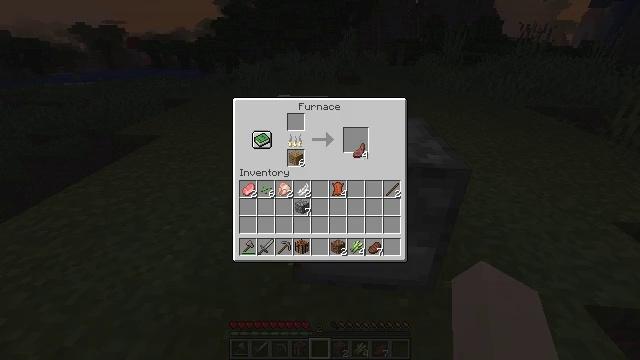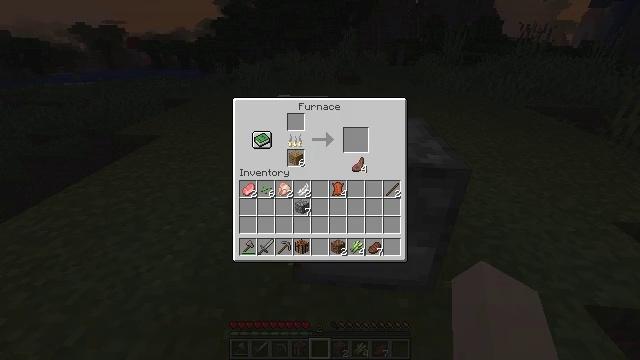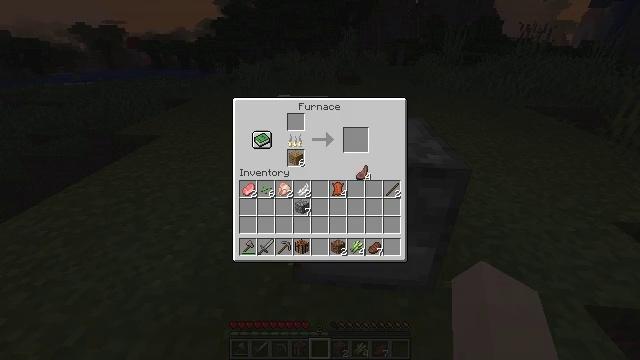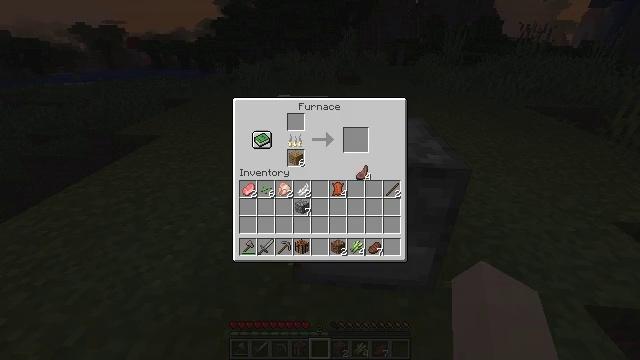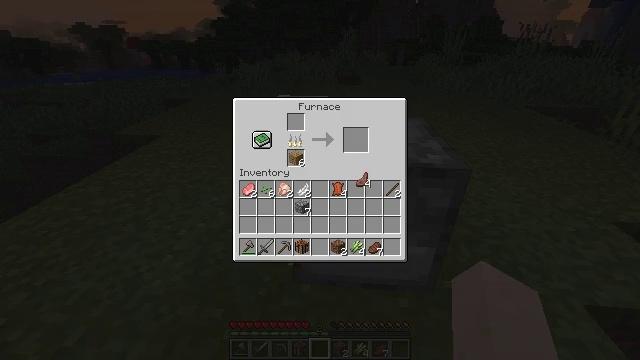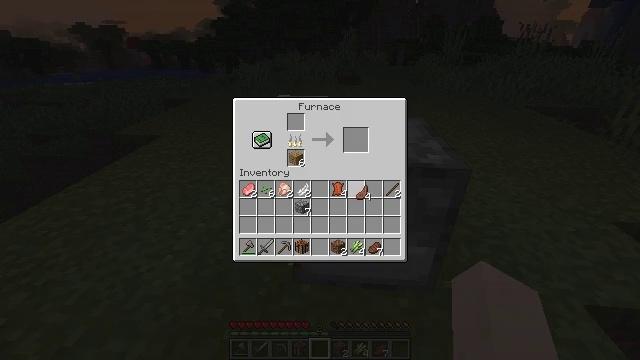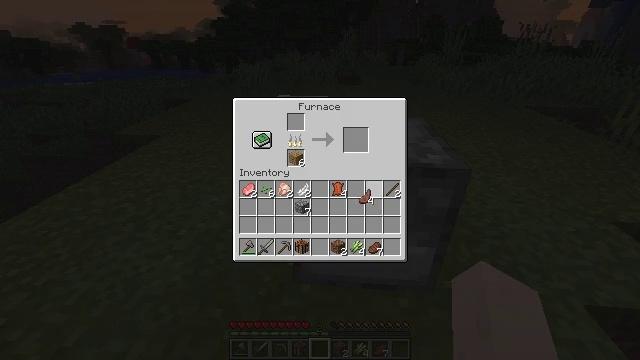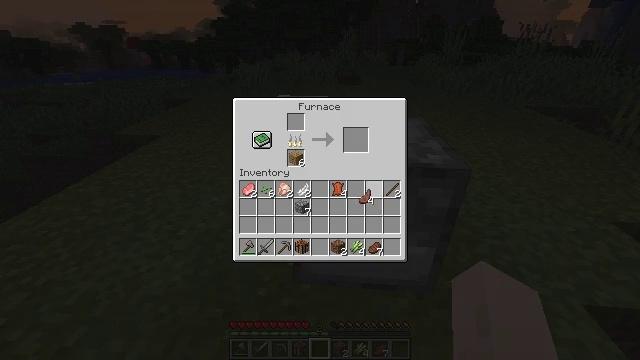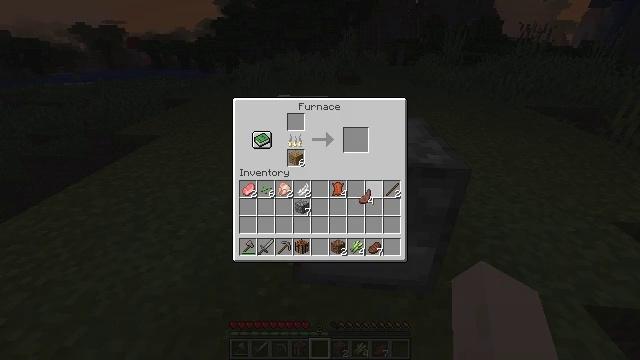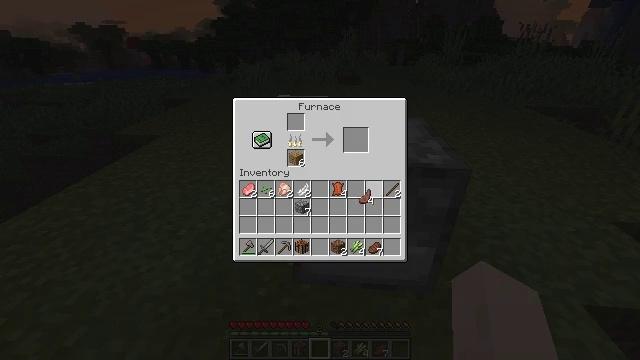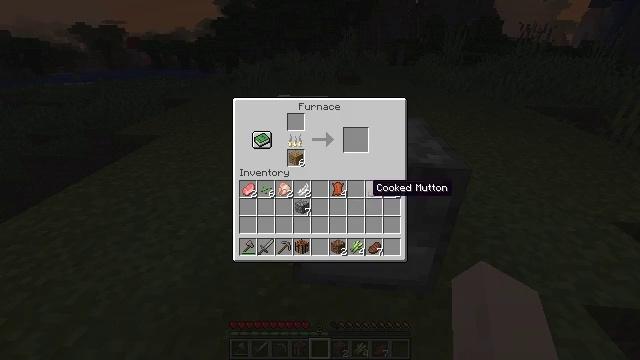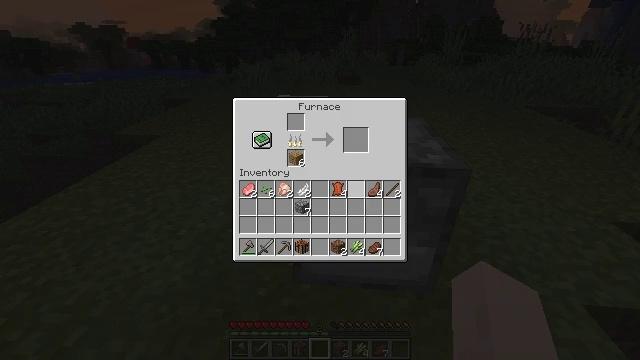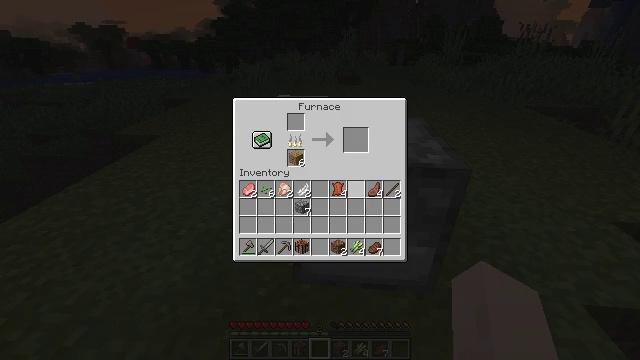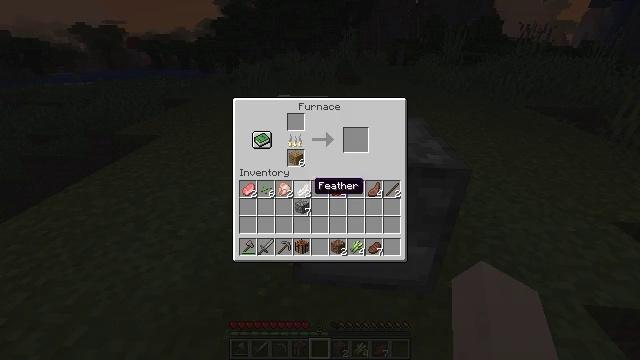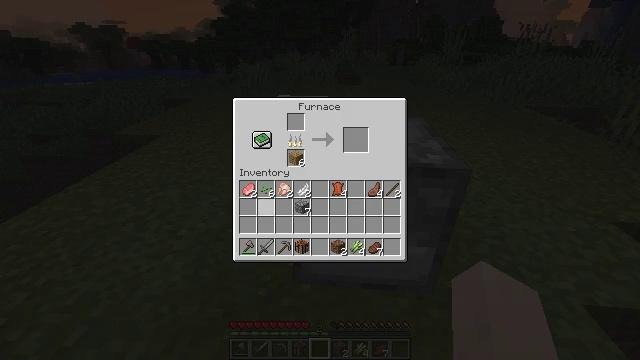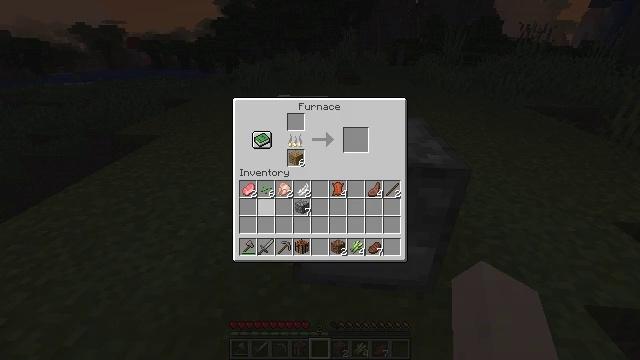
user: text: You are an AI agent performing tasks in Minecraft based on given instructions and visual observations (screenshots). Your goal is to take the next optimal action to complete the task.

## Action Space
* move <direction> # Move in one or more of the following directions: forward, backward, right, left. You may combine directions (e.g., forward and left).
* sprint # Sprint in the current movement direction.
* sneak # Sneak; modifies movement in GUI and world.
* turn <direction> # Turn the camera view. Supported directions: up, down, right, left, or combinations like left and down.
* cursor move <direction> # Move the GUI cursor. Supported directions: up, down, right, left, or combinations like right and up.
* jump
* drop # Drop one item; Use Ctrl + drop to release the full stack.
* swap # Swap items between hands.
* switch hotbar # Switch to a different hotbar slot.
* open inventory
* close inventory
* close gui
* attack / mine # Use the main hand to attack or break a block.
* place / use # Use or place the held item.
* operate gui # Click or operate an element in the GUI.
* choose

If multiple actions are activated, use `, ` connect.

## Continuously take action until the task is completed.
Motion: motion action
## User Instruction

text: Get a cooked chicken by cooking it.
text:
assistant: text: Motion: cursor move down, open gui
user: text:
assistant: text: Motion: cursor move down
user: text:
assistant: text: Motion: no_op
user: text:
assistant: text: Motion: cursor move down
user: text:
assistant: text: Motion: cursor move down
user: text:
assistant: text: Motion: no_op
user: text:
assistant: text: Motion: operate gui
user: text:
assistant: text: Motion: operate gui
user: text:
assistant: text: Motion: operate gui
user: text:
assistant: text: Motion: no_op
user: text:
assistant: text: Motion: no_op
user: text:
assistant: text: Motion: cursor move left
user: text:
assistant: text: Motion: cursor move left
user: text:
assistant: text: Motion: cursor move left
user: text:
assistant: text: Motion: no_op
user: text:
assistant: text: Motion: no_op
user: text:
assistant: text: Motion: no_op
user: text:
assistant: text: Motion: cursor move right
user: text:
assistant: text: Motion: no_op
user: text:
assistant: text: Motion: no_op
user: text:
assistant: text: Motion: no_op
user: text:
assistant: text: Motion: operate gui
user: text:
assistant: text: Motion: operate gui
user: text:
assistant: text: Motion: no_op
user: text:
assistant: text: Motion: cursor move right and up
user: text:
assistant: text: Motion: cursor move up
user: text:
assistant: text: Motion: cursor move up
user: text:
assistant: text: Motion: no_op
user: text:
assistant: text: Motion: no_op
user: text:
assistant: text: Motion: no_op